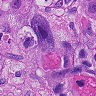
Metastatic tissue present: yes